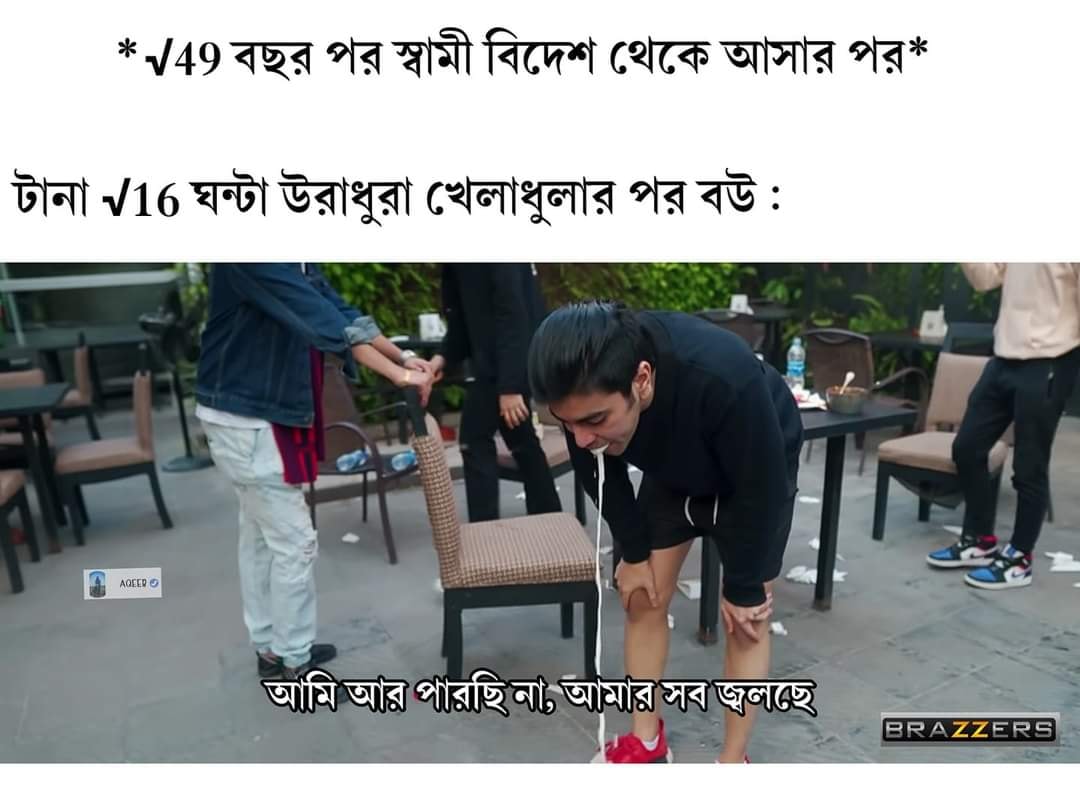
Caption: *  49 বছর পর স্বামী বিদেশ থেকে আসার পর*   টানা 16 ঘন্টা উরাধুরা খেলাধুলার পর বউঃ আমি আর পারছি না , আমার সব জ্বলছে
Label: hate